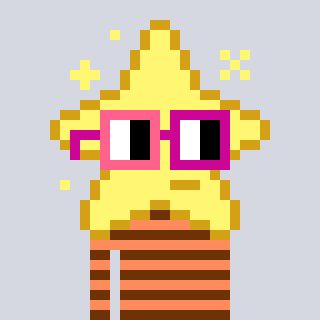
a pixel art character with square pink and red glasses, a star-shaped head and a peachy-colored body on a cool background